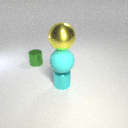
large cyan rubber sphere below large yellow metal sphere